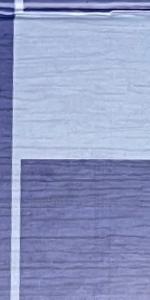
Label: Empty